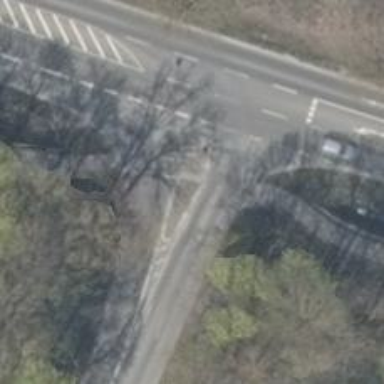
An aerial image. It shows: Road with "give way" sign.